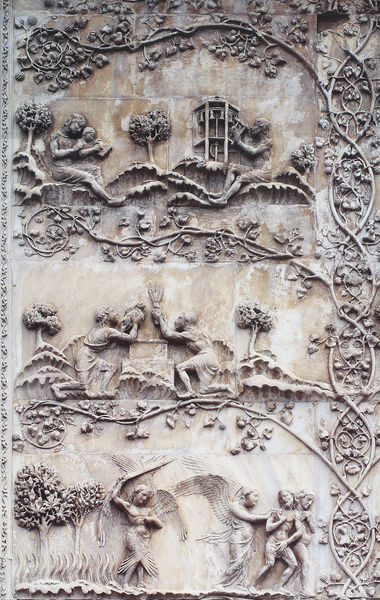
Titel: Orvieto, Dom, Fassadenschmuck
Künstler: Lorenzo Maitani
Standort: Orvieto, Dom (EU - I - Umbrien)
Schlagwörter: baum, blätter, marmor, tisch, ornament, bibel, mensch, stein, kind, mutter, person, engel, ranken, relief, türe, essen, stuck, adam, eva, paradies, messing, dom, kupfer, schwert, altar, ranke, fries, jesus, florenz, maria, erzengel, mausoleum, michael, paradie